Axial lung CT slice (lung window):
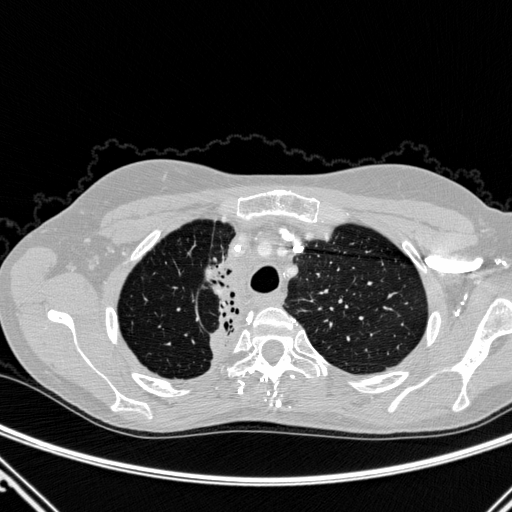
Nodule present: no